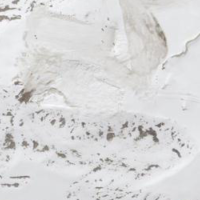
EUNIS habitat code: 49
Species observed at this site:
Anatis ocellata